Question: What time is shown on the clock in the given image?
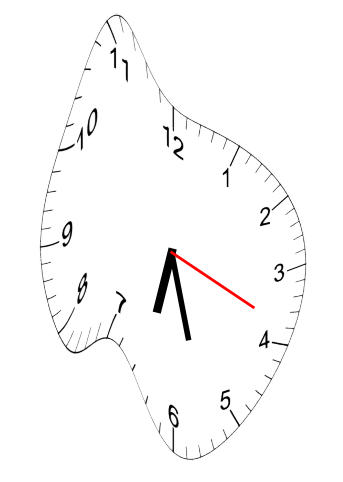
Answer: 06:27:19